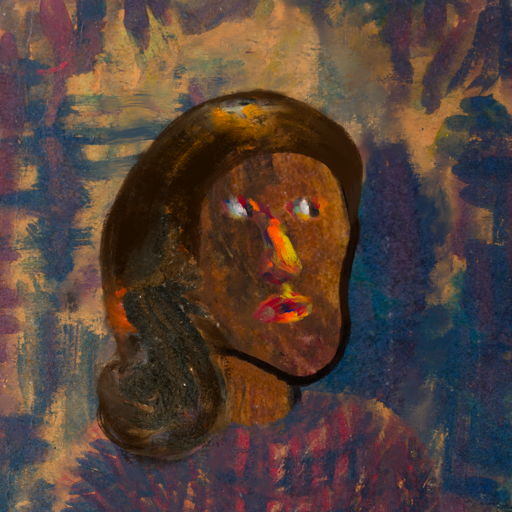
Background: InTheSun, Head And Neck Side: Mosgoul, Face Side: An_Impression, Bust: In_The_Sun, Hair Side: Gypsy_Queen, Head Accessory: Blank, Second Necklace: Blank, Necklace: Blank, Baby: Blank